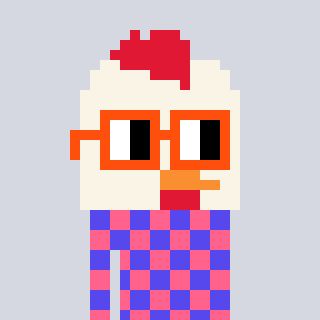
a pixel art character with square orange glasses, a chicken-shaped head and a computerblue-colored body on a cool background